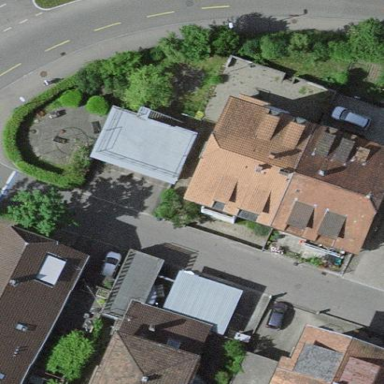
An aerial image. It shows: House with half-hipped roof shape.